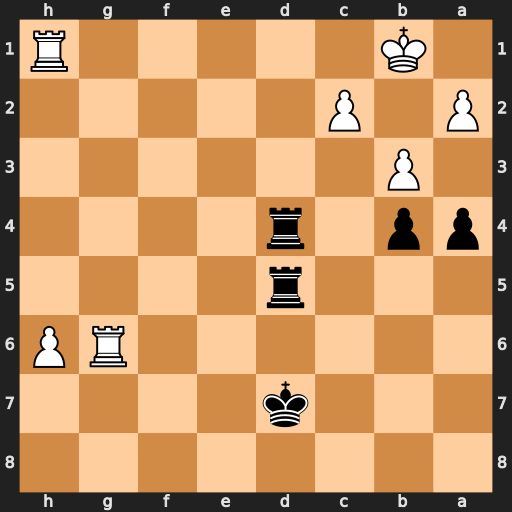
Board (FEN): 8/3k4/6RP/3r4/pp1r4/1P6/P1P5/1K5R
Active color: b
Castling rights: -
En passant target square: -
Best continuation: Rd1+ Rxd1 Rxd1+ Kb2 a3#